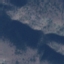
Land use / land cover class: HerbaceousVegetation